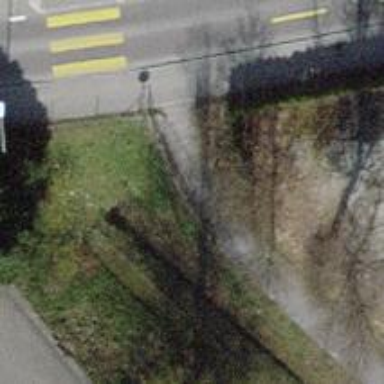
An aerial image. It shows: Set of steps on the road.